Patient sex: M
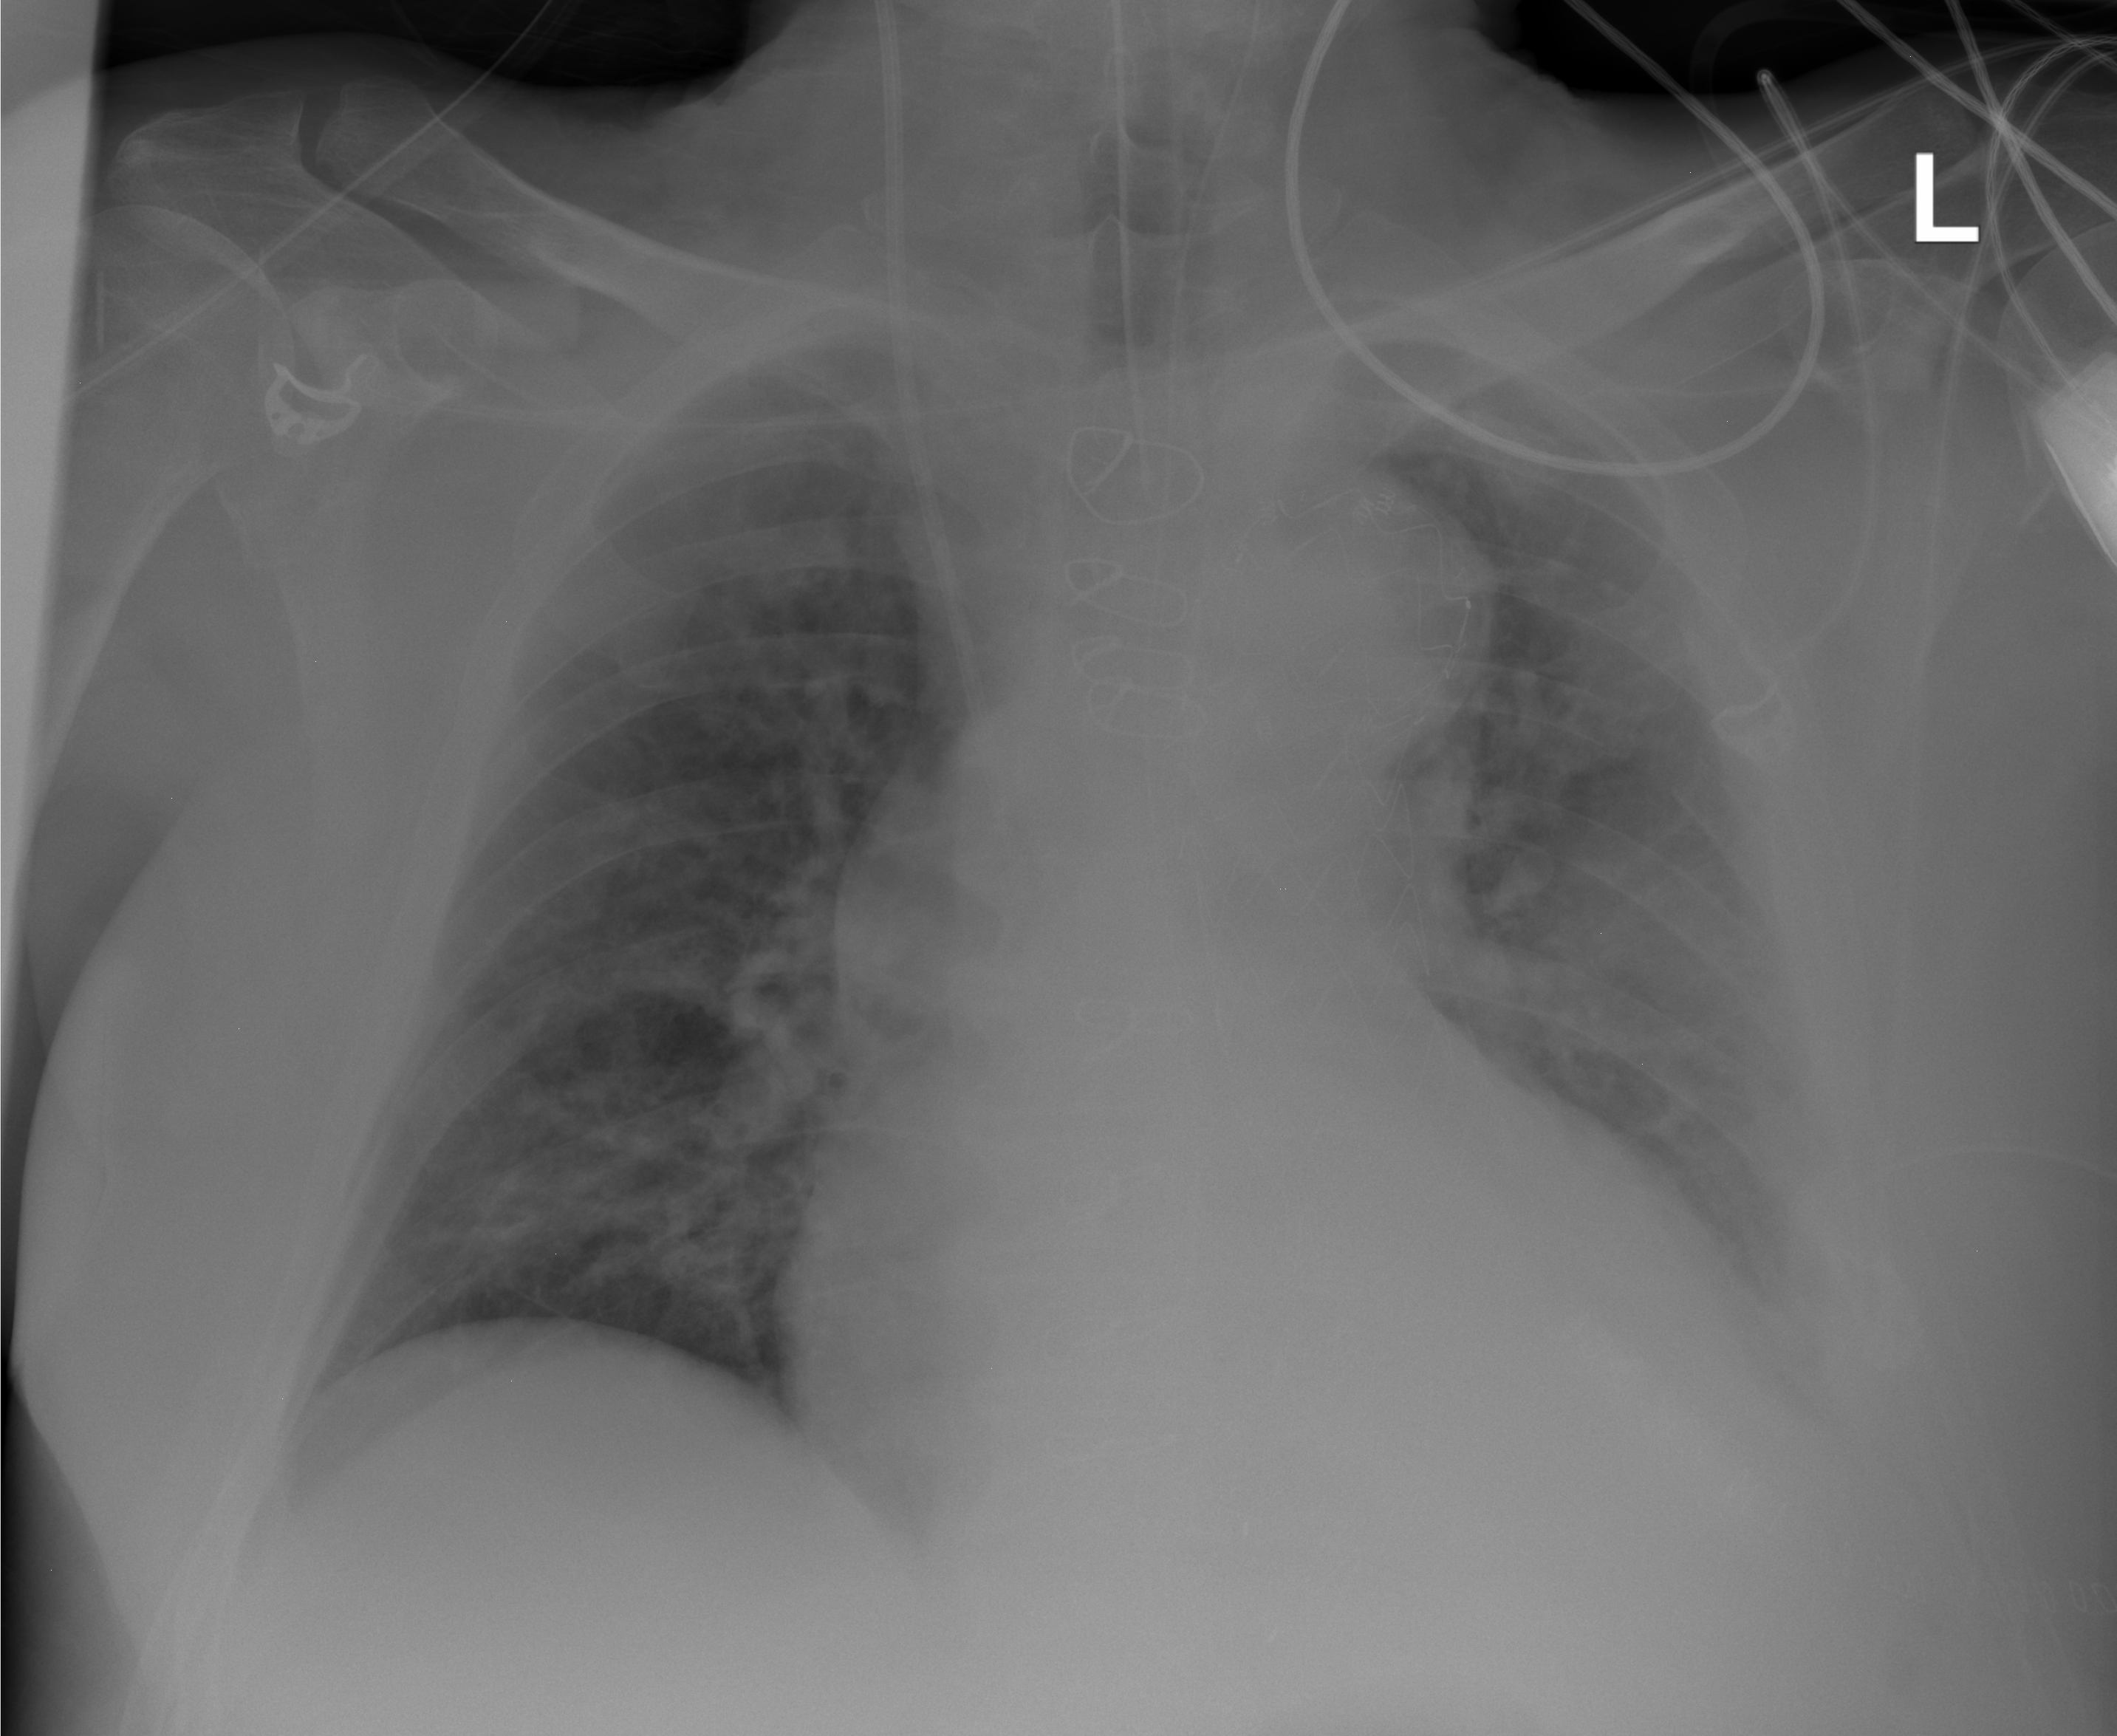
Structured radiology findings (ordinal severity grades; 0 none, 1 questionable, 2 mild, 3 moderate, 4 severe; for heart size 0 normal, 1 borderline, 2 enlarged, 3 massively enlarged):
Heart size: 2
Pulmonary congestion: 1
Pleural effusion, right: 0
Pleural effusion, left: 2
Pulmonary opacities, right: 0
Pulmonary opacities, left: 0
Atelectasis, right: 0
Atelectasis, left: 0